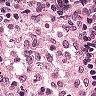
Metastatic tissue present: no